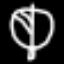
Label: leaf